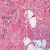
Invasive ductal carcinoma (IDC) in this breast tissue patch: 0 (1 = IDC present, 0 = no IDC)